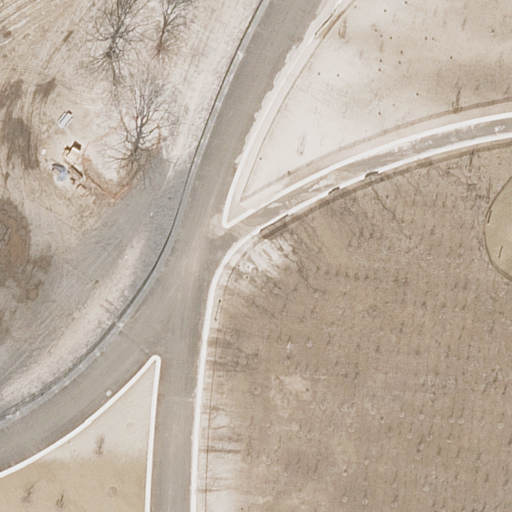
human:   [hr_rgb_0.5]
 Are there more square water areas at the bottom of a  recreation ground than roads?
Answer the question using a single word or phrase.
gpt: no

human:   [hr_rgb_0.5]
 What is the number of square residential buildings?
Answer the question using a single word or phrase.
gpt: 0

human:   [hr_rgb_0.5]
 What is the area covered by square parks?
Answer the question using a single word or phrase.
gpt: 0m2

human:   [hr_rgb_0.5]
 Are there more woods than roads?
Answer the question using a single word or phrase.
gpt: no

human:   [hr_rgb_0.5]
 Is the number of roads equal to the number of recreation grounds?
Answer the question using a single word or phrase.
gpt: no

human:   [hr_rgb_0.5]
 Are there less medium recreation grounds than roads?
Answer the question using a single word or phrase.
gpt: yes

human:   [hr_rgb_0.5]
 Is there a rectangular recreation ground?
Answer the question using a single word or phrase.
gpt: yes

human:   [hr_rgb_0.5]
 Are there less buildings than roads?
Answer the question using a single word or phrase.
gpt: yes

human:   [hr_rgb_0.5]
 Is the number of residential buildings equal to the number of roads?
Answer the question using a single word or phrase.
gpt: no

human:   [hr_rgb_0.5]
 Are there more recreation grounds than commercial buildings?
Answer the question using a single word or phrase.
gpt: yes

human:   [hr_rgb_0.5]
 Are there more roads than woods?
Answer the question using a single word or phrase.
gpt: yes

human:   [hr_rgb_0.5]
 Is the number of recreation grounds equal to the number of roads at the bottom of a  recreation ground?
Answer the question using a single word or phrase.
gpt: no

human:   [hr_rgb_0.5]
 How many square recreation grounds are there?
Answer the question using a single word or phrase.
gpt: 0

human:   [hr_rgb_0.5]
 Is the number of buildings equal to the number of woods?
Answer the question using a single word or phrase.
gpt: no

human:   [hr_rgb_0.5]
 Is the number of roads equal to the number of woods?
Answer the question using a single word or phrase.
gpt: no

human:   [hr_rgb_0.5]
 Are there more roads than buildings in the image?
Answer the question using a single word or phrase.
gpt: yes

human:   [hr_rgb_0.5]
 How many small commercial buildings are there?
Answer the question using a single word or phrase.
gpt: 0

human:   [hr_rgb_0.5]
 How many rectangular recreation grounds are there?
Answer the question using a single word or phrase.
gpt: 2

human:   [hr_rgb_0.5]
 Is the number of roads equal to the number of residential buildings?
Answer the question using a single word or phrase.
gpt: no

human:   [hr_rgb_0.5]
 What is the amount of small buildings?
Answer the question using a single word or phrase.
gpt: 0

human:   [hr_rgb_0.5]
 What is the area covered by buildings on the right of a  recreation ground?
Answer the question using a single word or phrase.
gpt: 0m2

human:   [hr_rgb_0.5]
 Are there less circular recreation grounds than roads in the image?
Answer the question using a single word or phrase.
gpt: yes

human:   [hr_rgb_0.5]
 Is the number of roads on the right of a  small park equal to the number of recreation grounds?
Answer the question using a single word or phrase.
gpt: no

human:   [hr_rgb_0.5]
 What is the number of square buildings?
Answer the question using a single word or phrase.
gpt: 0

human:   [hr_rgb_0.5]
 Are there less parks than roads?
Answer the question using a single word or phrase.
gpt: yes

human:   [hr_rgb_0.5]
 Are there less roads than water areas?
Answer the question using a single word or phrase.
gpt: no

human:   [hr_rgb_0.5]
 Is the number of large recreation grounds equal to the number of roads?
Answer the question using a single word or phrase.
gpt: no

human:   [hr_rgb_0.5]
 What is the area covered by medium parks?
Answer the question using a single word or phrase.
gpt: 0m2

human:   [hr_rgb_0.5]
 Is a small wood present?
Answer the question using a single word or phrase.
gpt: no

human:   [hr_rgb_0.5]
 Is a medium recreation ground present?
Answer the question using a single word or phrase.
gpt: no

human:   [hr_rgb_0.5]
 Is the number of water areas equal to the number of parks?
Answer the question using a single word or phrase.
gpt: no

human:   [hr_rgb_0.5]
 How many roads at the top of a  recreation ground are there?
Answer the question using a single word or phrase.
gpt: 3

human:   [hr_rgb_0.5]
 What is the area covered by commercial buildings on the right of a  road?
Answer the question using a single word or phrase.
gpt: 0m2

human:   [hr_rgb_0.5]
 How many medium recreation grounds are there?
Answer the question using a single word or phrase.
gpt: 0

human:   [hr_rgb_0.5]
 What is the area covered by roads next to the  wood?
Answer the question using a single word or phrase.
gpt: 0m2

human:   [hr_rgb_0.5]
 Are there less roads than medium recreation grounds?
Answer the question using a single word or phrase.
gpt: no